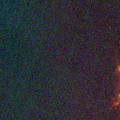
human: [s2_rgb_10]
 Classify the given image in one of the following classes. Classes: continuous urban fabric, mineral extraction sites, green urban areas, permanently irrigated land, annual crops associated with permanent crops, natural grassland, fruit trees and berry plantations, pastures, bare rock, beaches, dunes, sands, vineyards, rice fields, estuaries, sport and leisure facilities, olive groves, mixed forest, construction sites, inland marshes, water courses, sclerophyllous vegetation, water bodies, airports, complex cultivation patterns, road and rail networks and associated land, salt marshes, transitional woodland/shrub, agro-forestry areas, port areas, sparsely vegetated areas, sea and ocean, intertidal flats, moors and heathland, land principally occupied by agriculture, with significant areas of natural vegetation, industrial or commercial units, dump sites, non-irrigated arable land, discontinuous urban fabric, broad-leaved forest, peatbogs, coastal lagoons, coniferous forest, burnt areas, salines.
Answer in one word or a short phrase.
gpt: sea and ocean